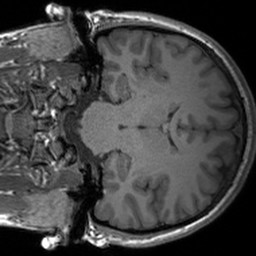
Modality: T1w
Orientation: coronal
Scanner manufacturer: siemens
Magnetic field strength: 3 T
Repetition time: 1.54 s
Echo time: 0.00234 s